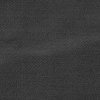
Atmospheric dust classification: not_dusty